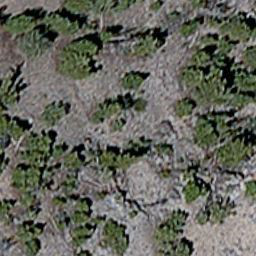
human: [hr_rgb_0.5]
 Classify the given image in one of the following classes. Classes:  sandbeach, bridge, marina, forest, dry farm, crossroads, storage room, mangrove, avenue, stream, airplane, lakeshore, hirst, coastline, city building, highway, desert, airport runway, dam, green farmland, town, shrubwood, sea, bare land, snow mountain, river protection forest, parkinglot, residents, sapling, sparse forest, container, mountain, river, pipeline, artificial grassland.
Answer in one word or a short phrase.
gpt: sparse forest